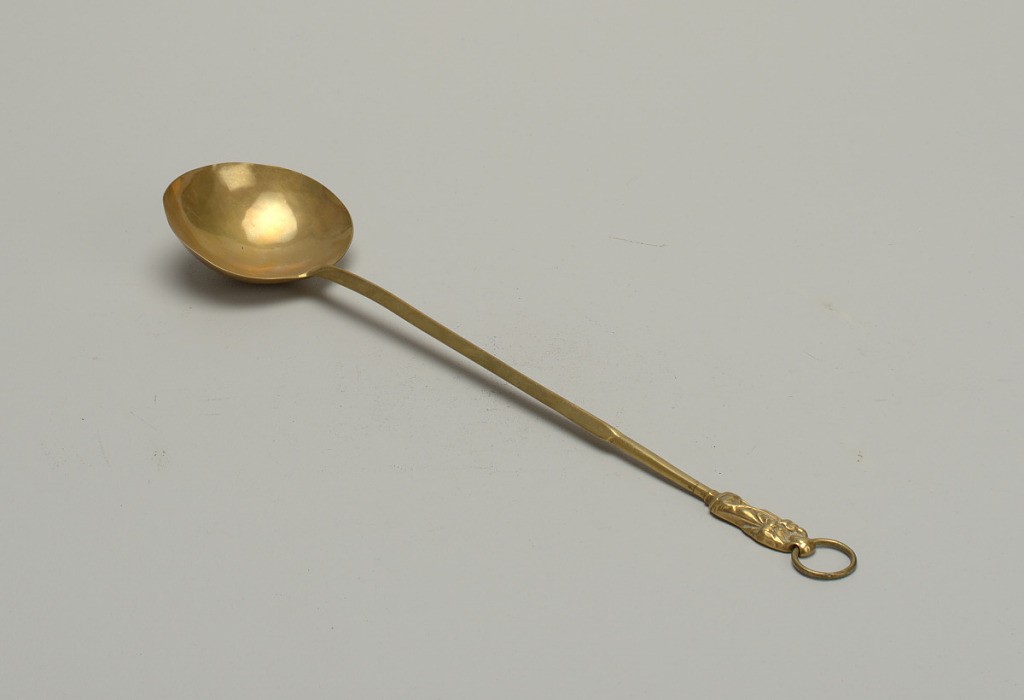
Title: Spoon
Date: ca. 1550
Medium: Brass
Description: Large circular bowl. Long handle terminating in a robed figure whose head is pierced to receive a loop.